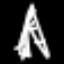
Label: The Eiffel Tower